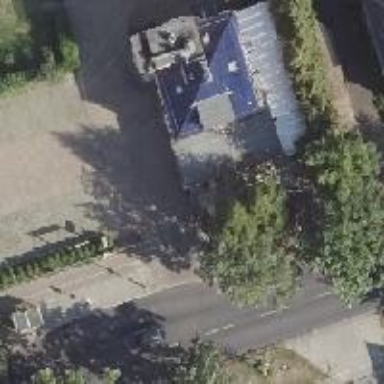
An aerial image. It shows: Restaurant.